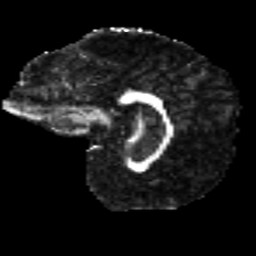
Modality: FA
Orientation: sagittal
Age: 63
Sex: female
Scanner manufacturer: ge
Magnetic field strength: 3 T
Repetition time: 7.8 s
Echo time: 0.0649 s